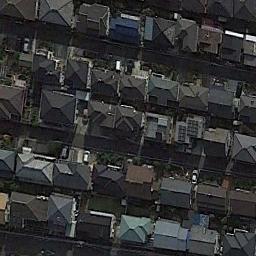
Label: dense_residential